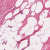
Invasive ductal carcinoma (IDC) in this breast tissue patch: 0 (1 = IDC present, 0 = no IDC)